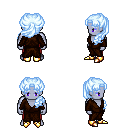
a pixel art fantasy rpg character, male body template, dark elf, purple skin, brown robe, red pants, white cyan princess hairstyle, gold boots, four views (front, back, left, right), 2x2 character sprite sheet, small pixel art, hard edges, no anti-aliasing